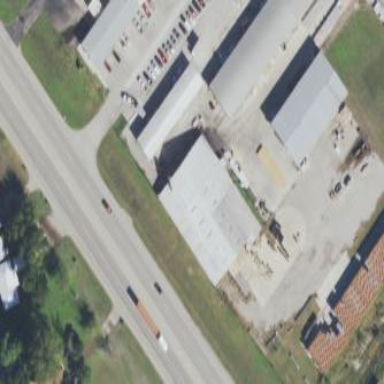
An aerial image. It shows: Industrial building.